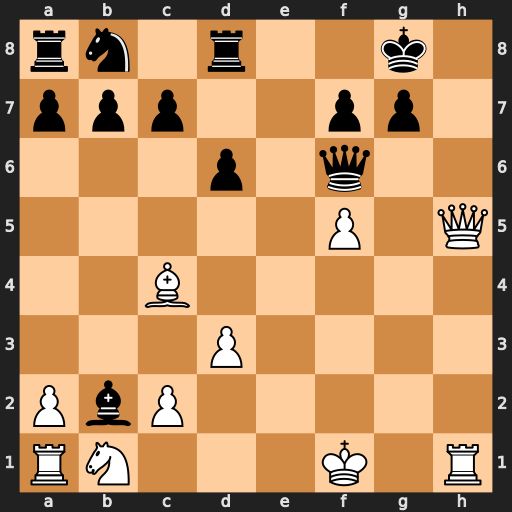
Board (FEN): rn1r2k1/ppp2pp1/3p1q2/5P1Q/2B5/3P4/PbP5/RN3K1R
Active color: w
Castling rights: -
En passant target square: -
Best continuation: Qh8#